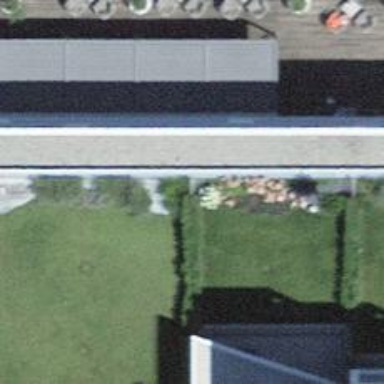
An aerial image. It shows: Hotel.